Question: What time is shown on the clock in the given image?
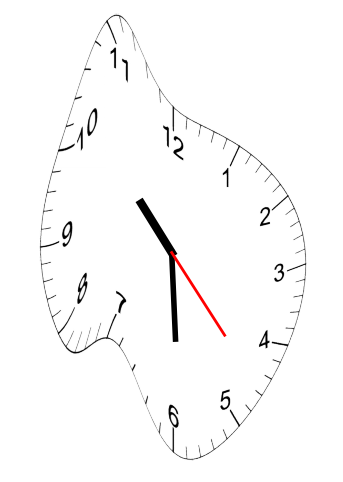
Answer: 10:29:23